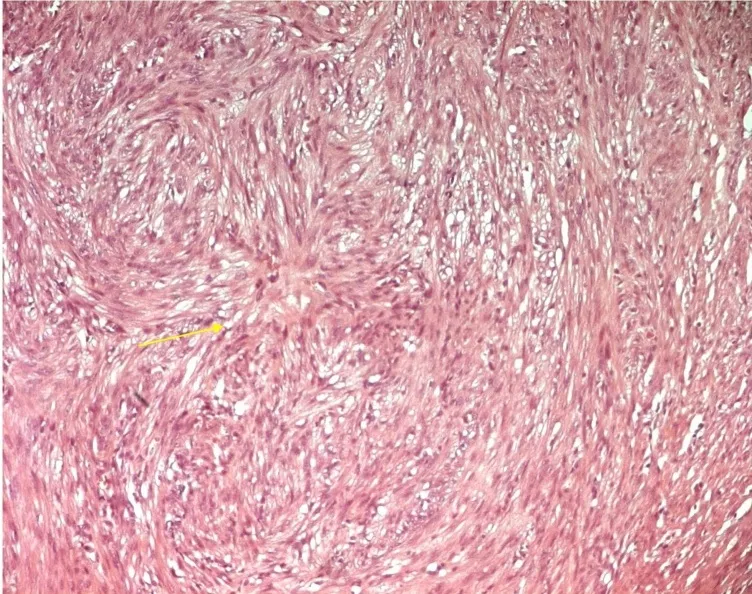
Microscopic examination showing a well limited mass, encapsulated, formed by smooth muscle tissue organized in interlaced bundles. The cells are elongated, with fusiform nuclei, with rounded ends, an inhomogenic chromatin, thin nucleoli and an eosinophilic cytoplasm with poorly defined cytoplasmic limits (Arrow).
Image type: pathology (h&e)